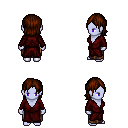
a pixel art fantasy rpg character, female body template, dark elf, purple skin, red robe, robe skirt, brown long bangs hairstyle, four views (front, back, left, right), 2x2 character sprite sheet, small pixel art, hard edges, no anti-aliasing